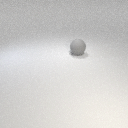
large gray rubber sphere